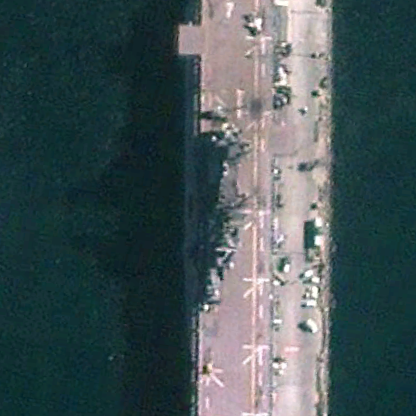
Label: assault